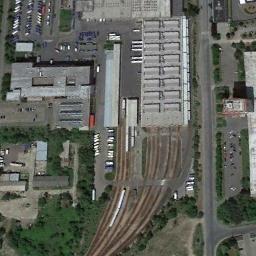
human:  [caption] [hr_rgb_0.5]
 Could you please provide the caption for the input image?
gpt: There is a fully equipped railway station in the suburbs .

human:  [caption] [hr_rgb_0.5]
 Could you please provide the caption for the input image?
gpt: The railway station has some railways and a big building and the railway station is surrounded by some other buildings and parking lots .

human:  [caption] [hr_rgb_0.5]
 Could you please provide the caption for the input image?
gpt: The railway station is next to some buildings and trees .

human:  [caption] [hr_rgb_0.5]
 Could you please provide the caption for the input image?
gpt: There are many buildings of different shapes and sizes beside the railway station .

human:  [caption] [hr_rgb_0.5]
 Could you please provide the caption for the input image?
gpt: There are some green trees and buildings beside the railway station .